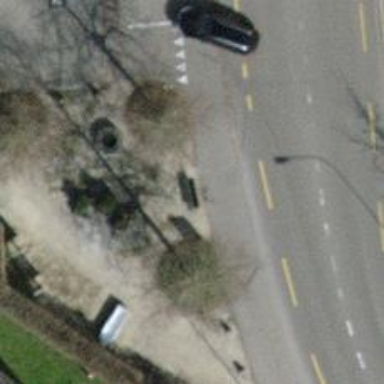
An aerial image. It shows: Brown bench.